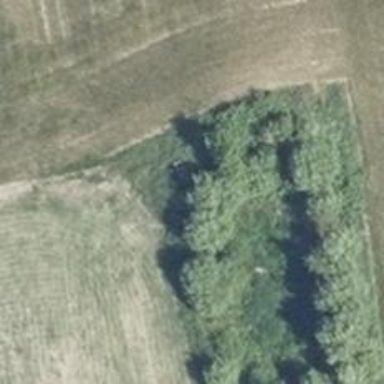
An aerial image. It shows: Row of trees in natural setting.